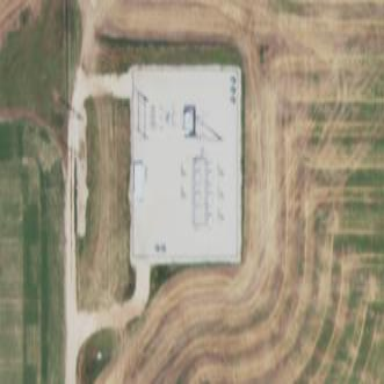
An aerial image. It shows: Power substation dedicated to generation.